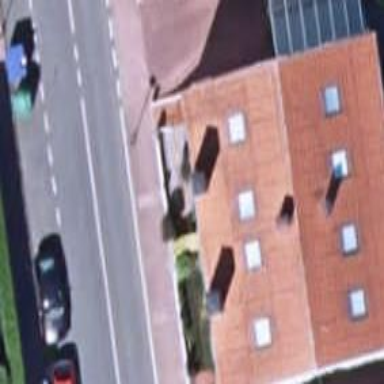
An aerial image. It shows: Terrace building.